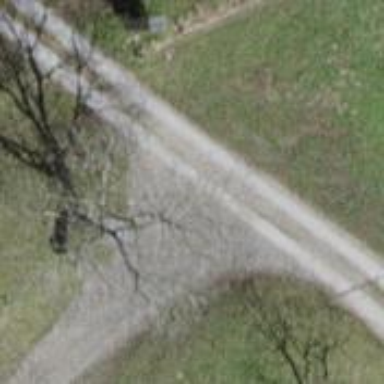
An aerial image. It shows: Track with grade 2 gravel surface.